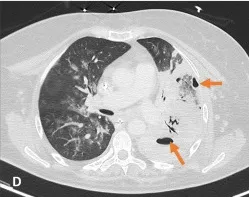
Chest computed tomography performed 11 days after hospitalization. Mid-lung. Reveal increased left lung consolidation and air foci (arrows), in addition to right lung infiltrates.
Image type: radiology (ct)